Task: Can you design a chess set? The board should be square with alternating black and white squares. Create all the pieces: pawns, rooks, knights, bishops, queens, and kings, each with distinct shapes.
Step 4369:
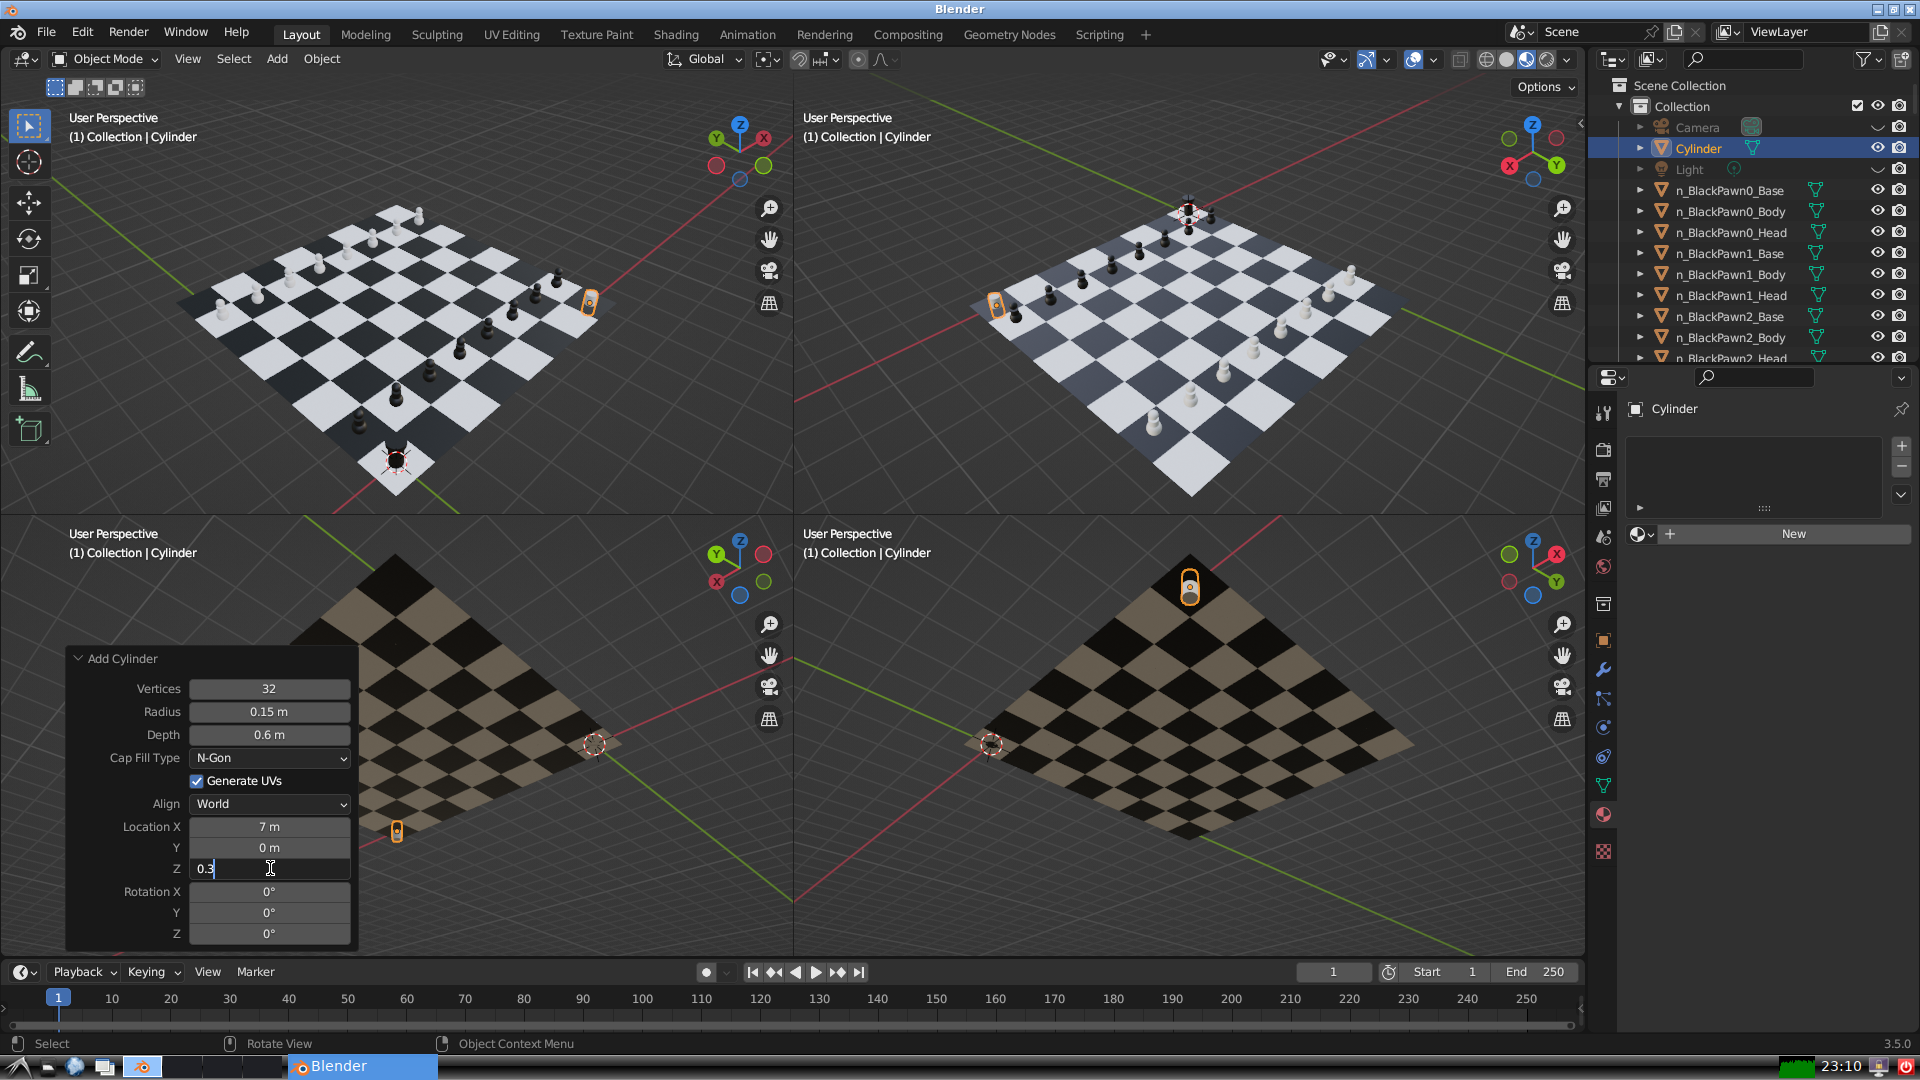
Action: {"key_press": ['Return']}